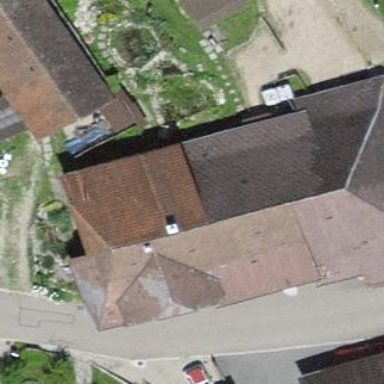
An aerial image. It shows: Farm building.